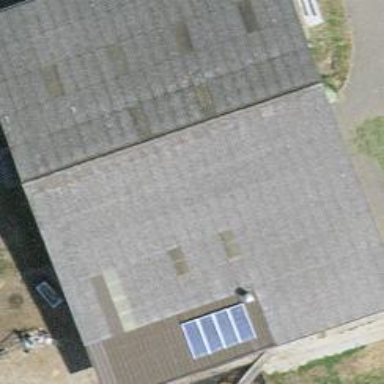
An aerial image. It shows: Solar power generator utilizing photovoltaic technology with solar photovoltaic panels.